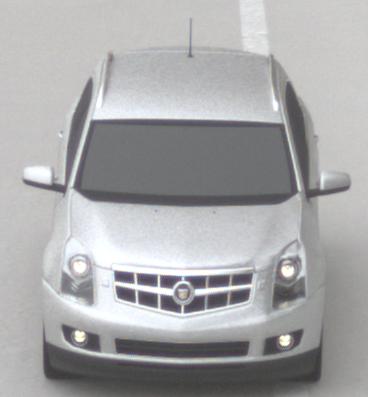
Make: Cadillac
Model: SRX 3.0 V6
Detailed model: SRX (II)
Model produced from: 2010/12
Model produced until: 2012/01
Doors: 5
Color: white
Road condition: dry road
Daytime: morning or afternoon
Contrast: low contrast